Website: home-depot
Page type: payment
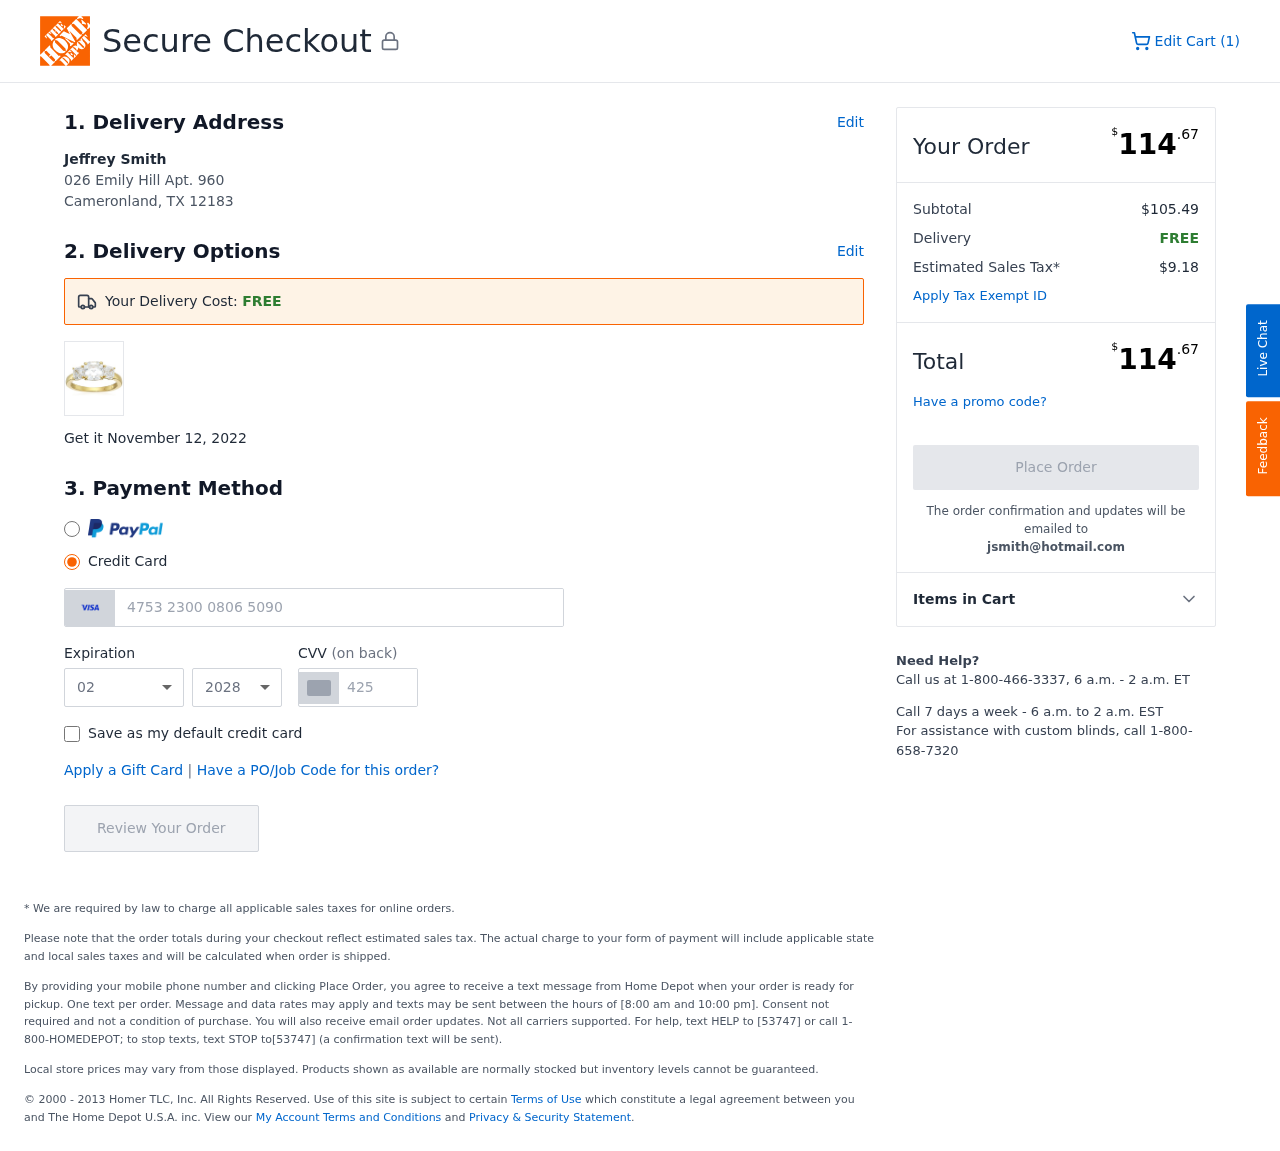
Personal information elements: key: PII_CARD_CVV
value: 425
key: PII_CARD_EXPIRY_MONTH
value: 02
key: PII_CARD_EXPIRY_YEAR
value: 28
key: PII_CARD_NUMBER
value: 4753 2300 0806 5090
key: PII_CITY_STATE_ZIP
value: Cameronland, TX 12183
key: PII_EMAIL
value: jsmith@hotmail.com
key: PII_FULLNAME
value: Jeffrey Smith
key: PII_STREET
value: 026 Emily Hill Apt. 960
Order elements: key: ORDER_NUM_ITEMS
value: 1
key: ORDER_DELIVERY_DATE
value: November 12, 2022
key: ORDER_TOTAL
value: $114.67
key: ORDER_SUBTOTAL
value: $105.49
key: ORDER_SHIPPING_COST
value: FREE
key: ORDER_TAX
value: $9.18